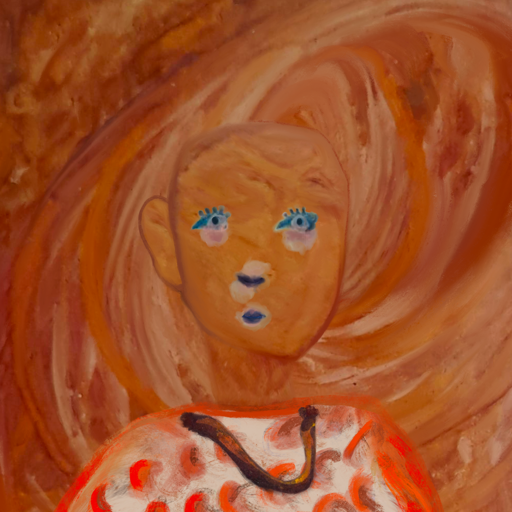
Background: Pious_Lady, Head And Neck Front: Pious_Lady, Face Front: Hill_Girl, Bust: Rupkatha, Hair Front: Blank, Head Accessory: Blank, Second Necklace: Comrade, Necklace: Blank, Baby: Blank